Question: I am programming a mini game and I need to load some images but when I loaded images sone unexpected error raised can someone please help me to get out of it
Here is this code
'''
#-*-coding:utf8;-*-
#qpy:pygame
import sys
import pygame
from pygame.locals import *
pygame.init()
surface = pygame.display.set_mode((640, 480))
image = pygame.image.load("Audi.png").convert()
clock = pygame.time.Clock()
while True:
for ev in pygame.event.get():
if ev.type == QUIT:
pygame.quit()
clock.tick(60)
surface.fill((0, 0, 0))
surface.blit(label, (0, 0))
pygame.display.flip()
'''
And error which I am getting is in this
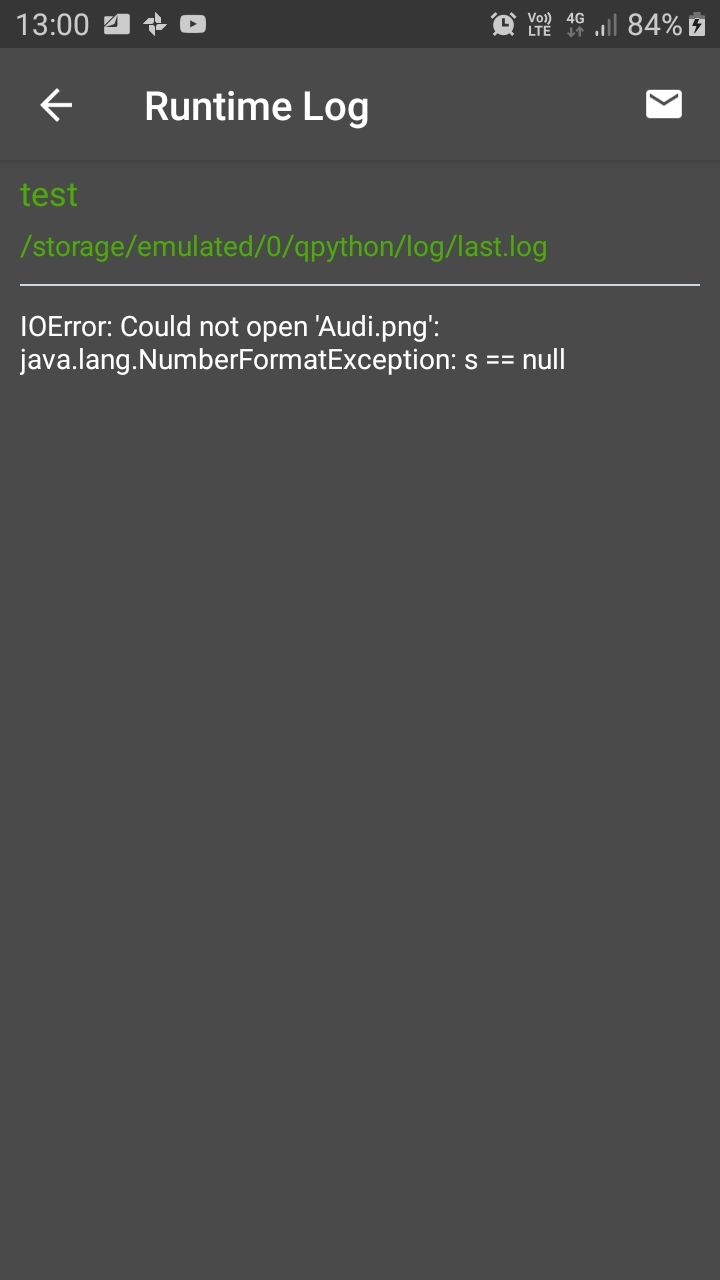
Answer: The image filepath has to be relative to the current working directory. The working directory is possibly different to the directory of the python file.
The name and path of the file can be get by <URL>.
If the image is in the same folder as the python file, then you cab get the directory of the file and concatenate the image filename. e.g.:
'''
import sys
import pygame
from pygame.locals import *
import os
# get the directory of this file
sourceFileDir = os.path.dirname(os.path.abspath(__file__))
# [...]
image = pygame.image.load( os.path.join(sourceFileDir, "Audi.png") ).convert()
'''